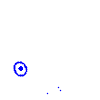
Particle: kaon